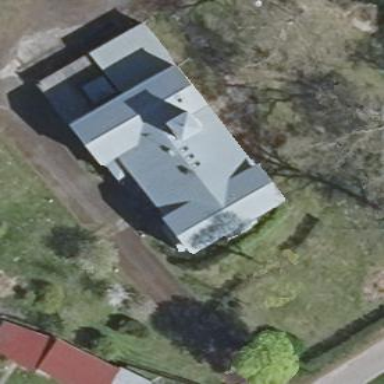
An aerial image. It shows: Building with gabled roof. The roof orientation is along the building.